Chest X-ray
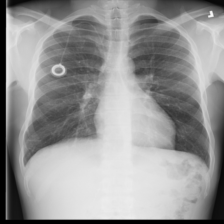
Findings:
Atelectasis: negative
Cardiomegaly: negative
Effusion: negative
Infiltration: negative
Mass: negative
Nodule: negative
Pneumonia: negative
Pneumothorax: negative
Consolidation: negative
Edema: negative
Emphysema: negative
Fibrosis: negative
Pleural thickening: negative
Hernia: negative